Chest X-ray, PA view. Patient: 33 years old, sex F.
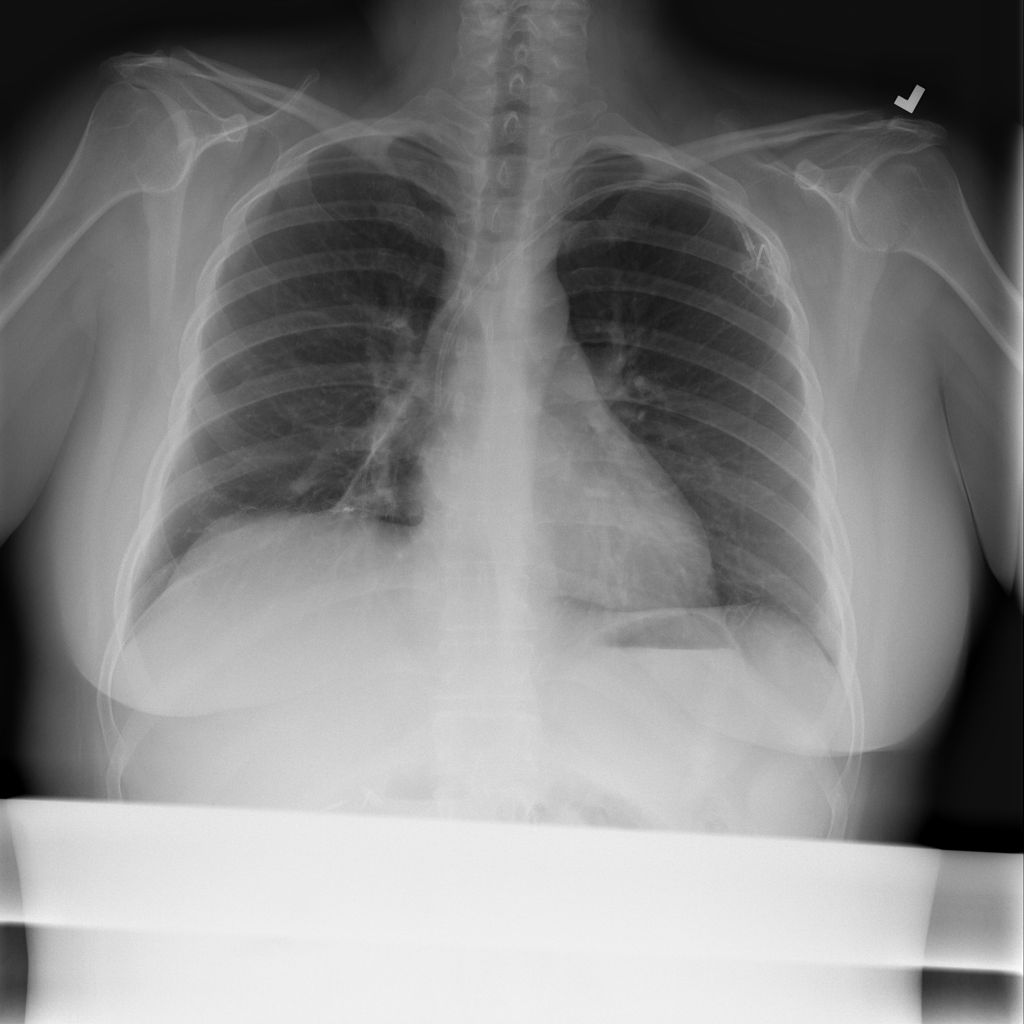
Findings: Atelectasis